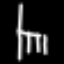
Label: chair